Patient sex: M
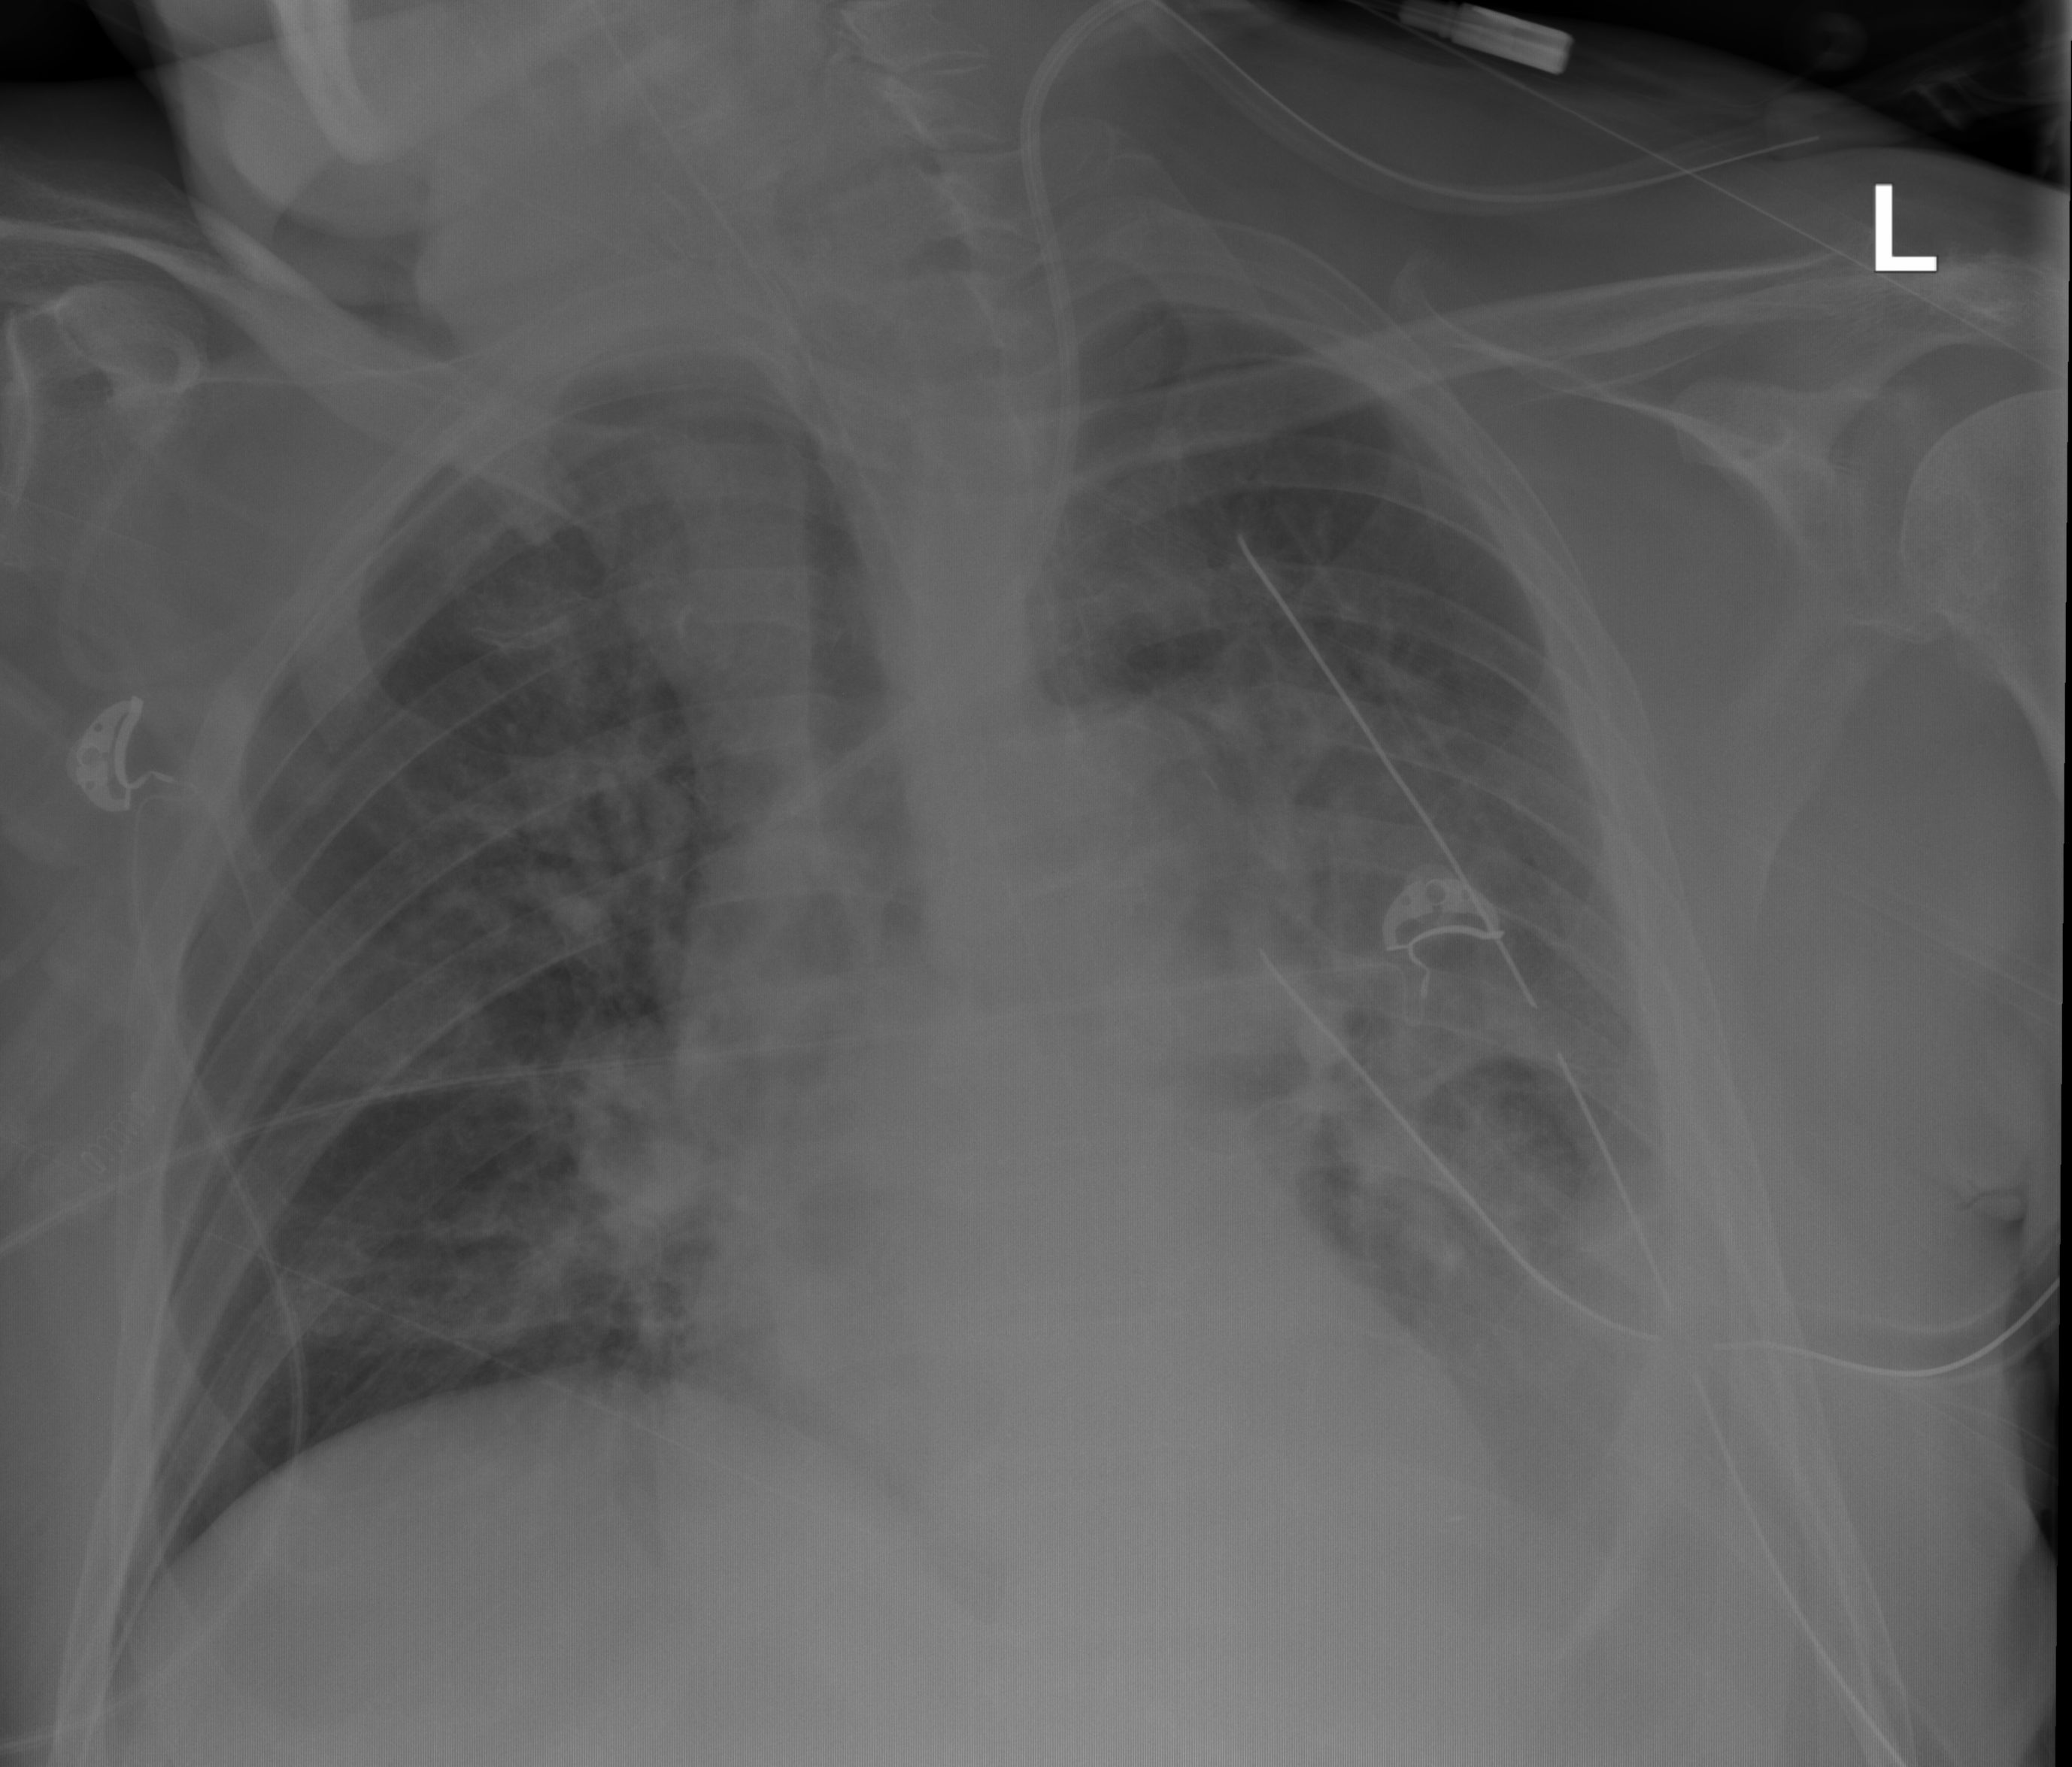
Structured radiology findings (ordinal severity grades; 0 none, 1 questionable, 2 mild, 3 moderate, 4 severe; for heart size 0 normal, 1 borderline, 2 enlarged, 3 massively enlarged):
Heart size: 2
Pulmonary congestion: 2
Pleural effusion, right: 0
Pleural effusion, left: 2
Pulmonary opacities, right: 2
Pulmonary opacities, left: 3
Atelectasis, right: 1
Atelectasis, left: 3